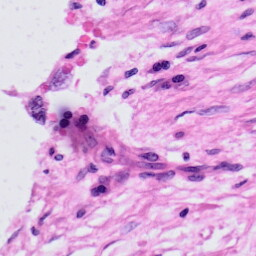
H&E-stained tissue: Skin